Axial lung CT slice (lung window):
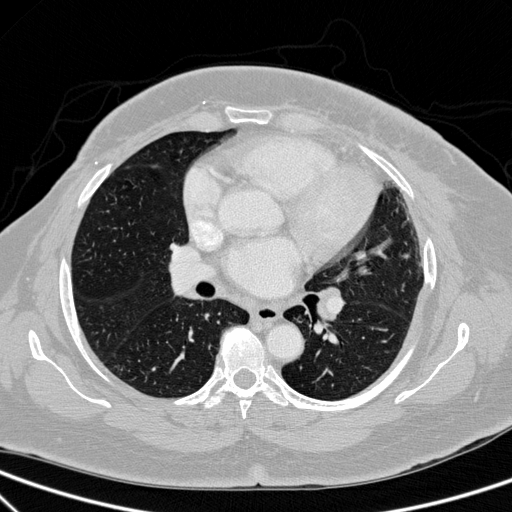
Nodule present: no